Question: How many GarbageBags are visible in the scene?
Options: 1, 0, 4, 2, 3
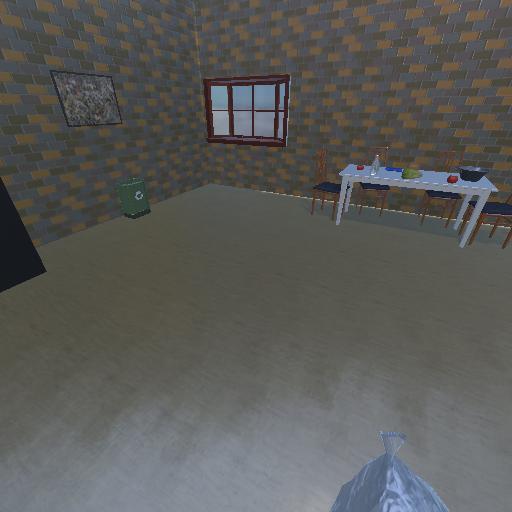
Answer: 1